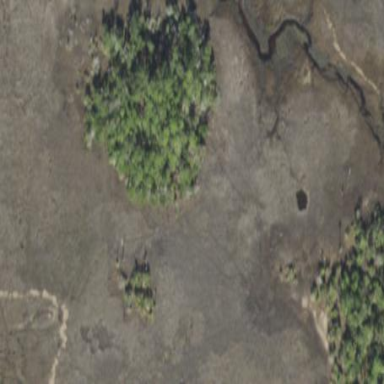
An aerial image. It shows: Swamp in wetland area.